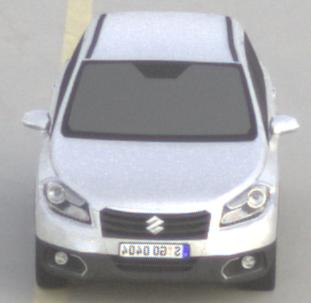
Make: Suzuki
Model: SX4 S-Cross 1.6
Detailed model: SX4 (II) S-Cross
Model produced from: 2013/10
Model produced until: 2015/08
Doors: 5
Color: white
Road condition: dry road
Daytime: sunrise or sunset
Contrast: low contrast